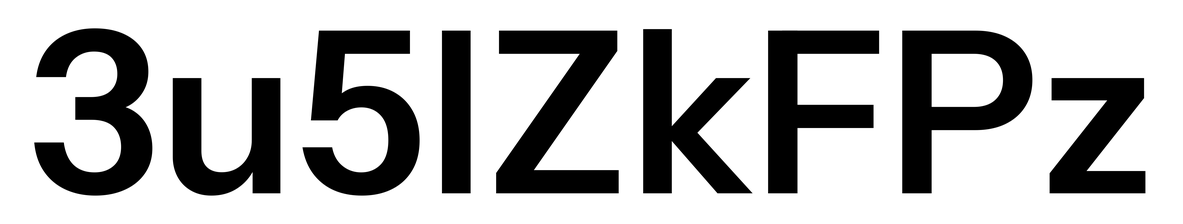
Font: InstrumentSans_SemiBold